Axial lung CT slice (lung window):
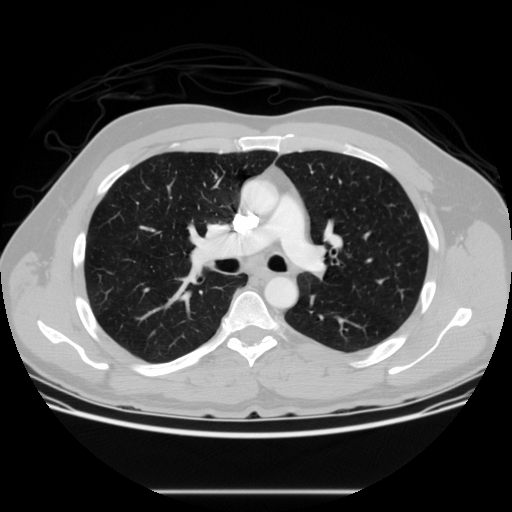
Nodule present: no